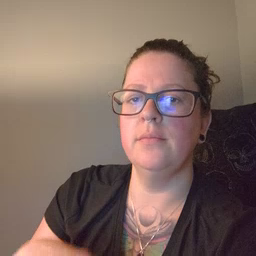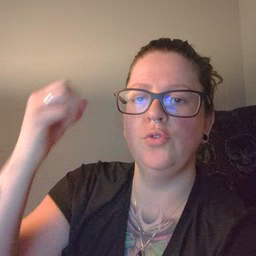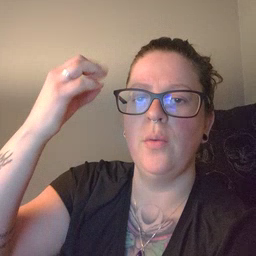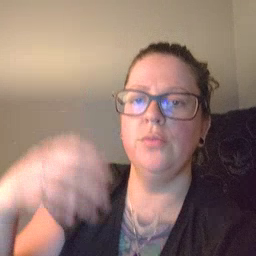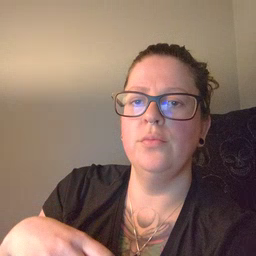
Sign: shower